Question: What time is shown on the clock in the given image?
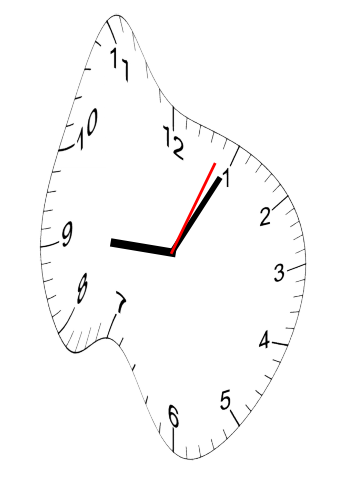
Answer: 09:05:04